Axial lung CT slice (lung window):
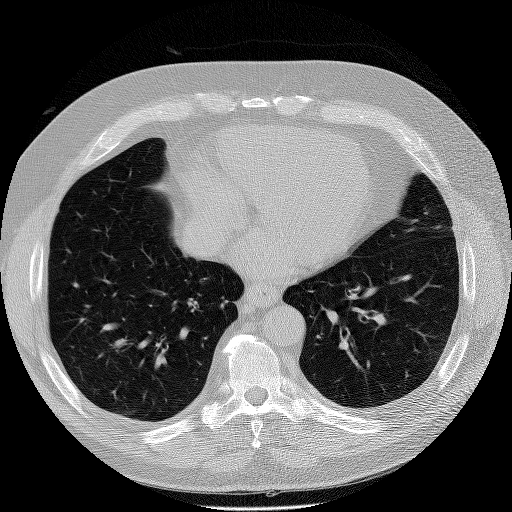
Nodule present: no